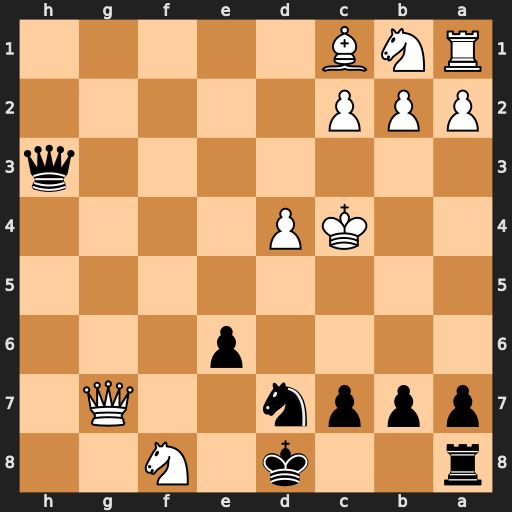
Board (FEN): r2k1N2/pppn2Q1/4p3/8/2KP4/7q/PPP5/RNB5
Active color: b
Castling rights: -
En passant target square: -
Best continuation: b5+